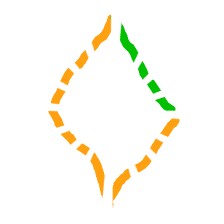
Shape: rhombus